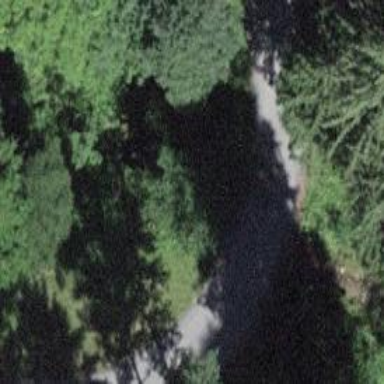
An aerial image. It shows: Culvert tunnel.